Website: walmart
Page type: billing-address
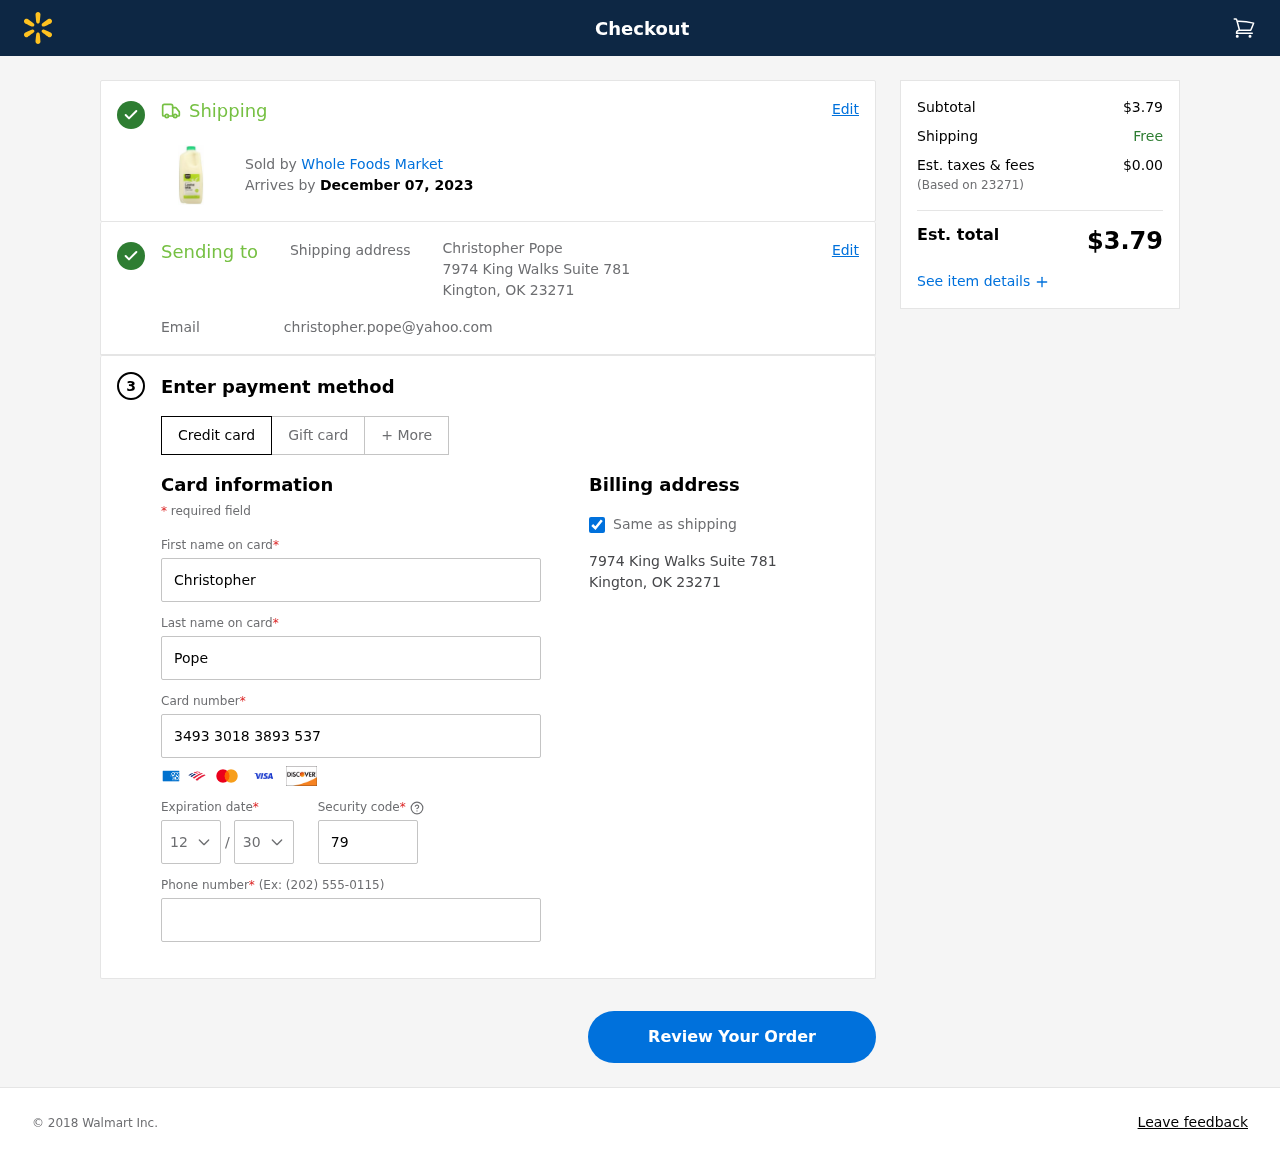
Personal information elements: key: PII_CARD_CVV
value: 7957
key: PII_CARD_EXPIRY_MONTH
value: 12
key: PII_CARD_EXPIRY_YEAR
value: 30
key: PII_CARD_NUMBER
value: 3493 3018 3893 537
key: PII_CITY_STATE_ZIP
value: Kington, OK 23271
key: PII_EMAIL
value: christopher.pope@yahoo.com
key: PII_FIRSTNAME
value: Christopher
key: PII_FULLNAME
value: Christopher Pope
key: PII_LASTNAME
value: Pope
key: PII_PHONE
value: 3446655489
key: PII_POSTCODE
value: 23271
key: PII_STREET
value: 7974 King Walks Suite 781
Product elements: key: PRODUCT1_BRAND
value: Whole Foods Market
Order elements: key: ORDER_DELIVERY_DATE
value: December 07, 2023
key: ORDER_SUBTOTAL
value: $3.79
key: ORDER_TAX
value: $0.00
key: ORDER_TOTAL
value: $3.79